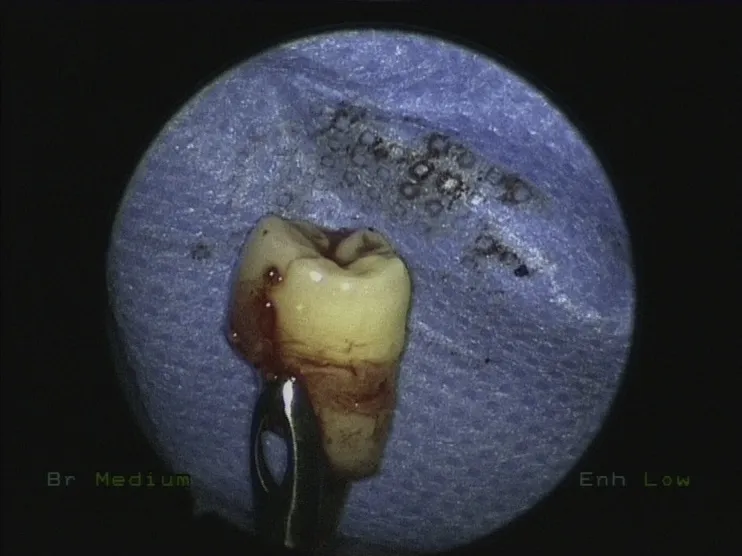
tooth removed by giraffe forceps.
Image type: medical_photograph (other_medical_photograph)